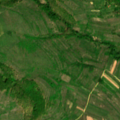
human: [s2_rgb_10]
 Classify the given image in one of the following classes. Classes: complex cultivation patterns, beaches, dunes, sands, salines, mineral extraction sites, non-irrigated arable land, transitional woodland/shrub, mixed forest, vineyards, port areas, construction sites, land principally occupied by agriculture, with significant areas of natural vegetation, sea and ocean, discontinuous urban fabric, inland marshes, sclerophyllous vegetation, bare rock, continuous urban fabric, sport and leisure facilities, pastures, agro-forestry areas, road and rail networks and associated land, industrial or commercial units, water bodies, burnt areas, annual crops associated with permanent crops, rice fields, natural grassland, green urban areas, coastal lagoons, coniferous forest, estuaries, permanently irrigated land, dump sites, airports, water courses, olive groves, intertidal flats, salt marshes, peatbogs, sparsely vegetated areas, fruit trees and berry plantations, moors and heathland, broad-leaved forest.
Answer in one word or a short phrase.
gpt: complex cultivation patterns, land principally occupied by agriculture, with significant areas of natural vegetation